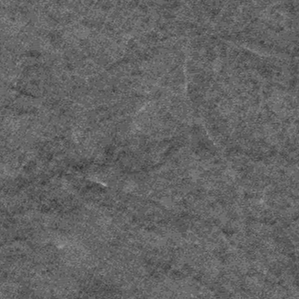
Label: frost